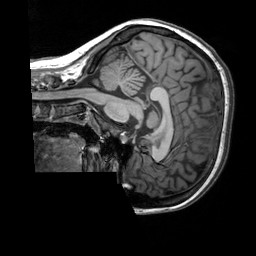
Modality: T1w
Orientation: sagittal
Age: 23
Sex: female
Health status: healthy
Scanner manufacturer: siemens
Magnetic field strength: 3 T
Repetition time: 2.3 s
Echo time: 0.00303 s